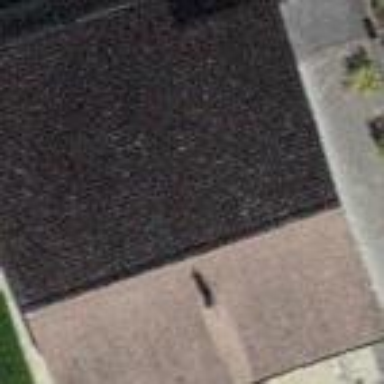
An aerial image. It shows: Building with tile roof.